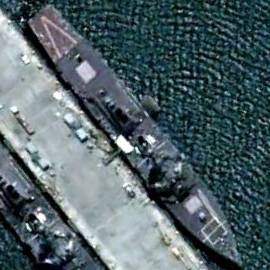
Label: destroyer